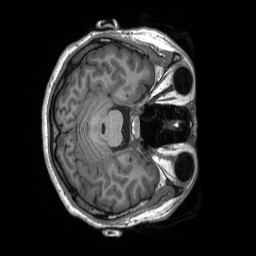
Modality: T1w
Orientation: axial
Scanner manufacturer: siemens
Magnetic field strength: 3 T
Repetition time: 2.3 s
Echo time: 0.00232 s